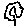
Label: flower